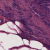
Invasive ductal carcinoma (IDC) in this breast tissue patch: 0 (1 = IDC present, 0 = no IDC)